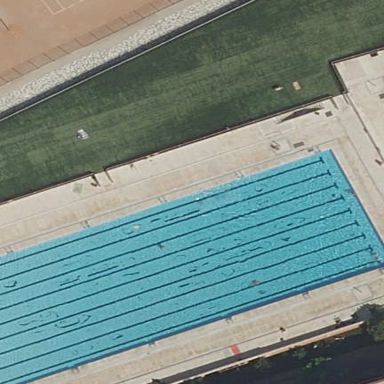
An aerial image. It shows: Swimming pool located in leisure land.